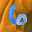
Label: 6